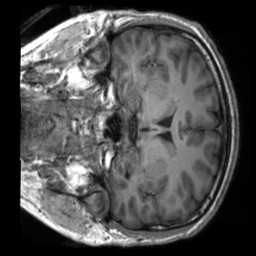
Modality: T1w
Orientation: coronal
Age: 20
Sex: male
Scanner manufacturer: siemens
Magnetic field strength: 3 T
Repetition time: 2.3 s
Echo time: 0.00232 s